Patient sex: F
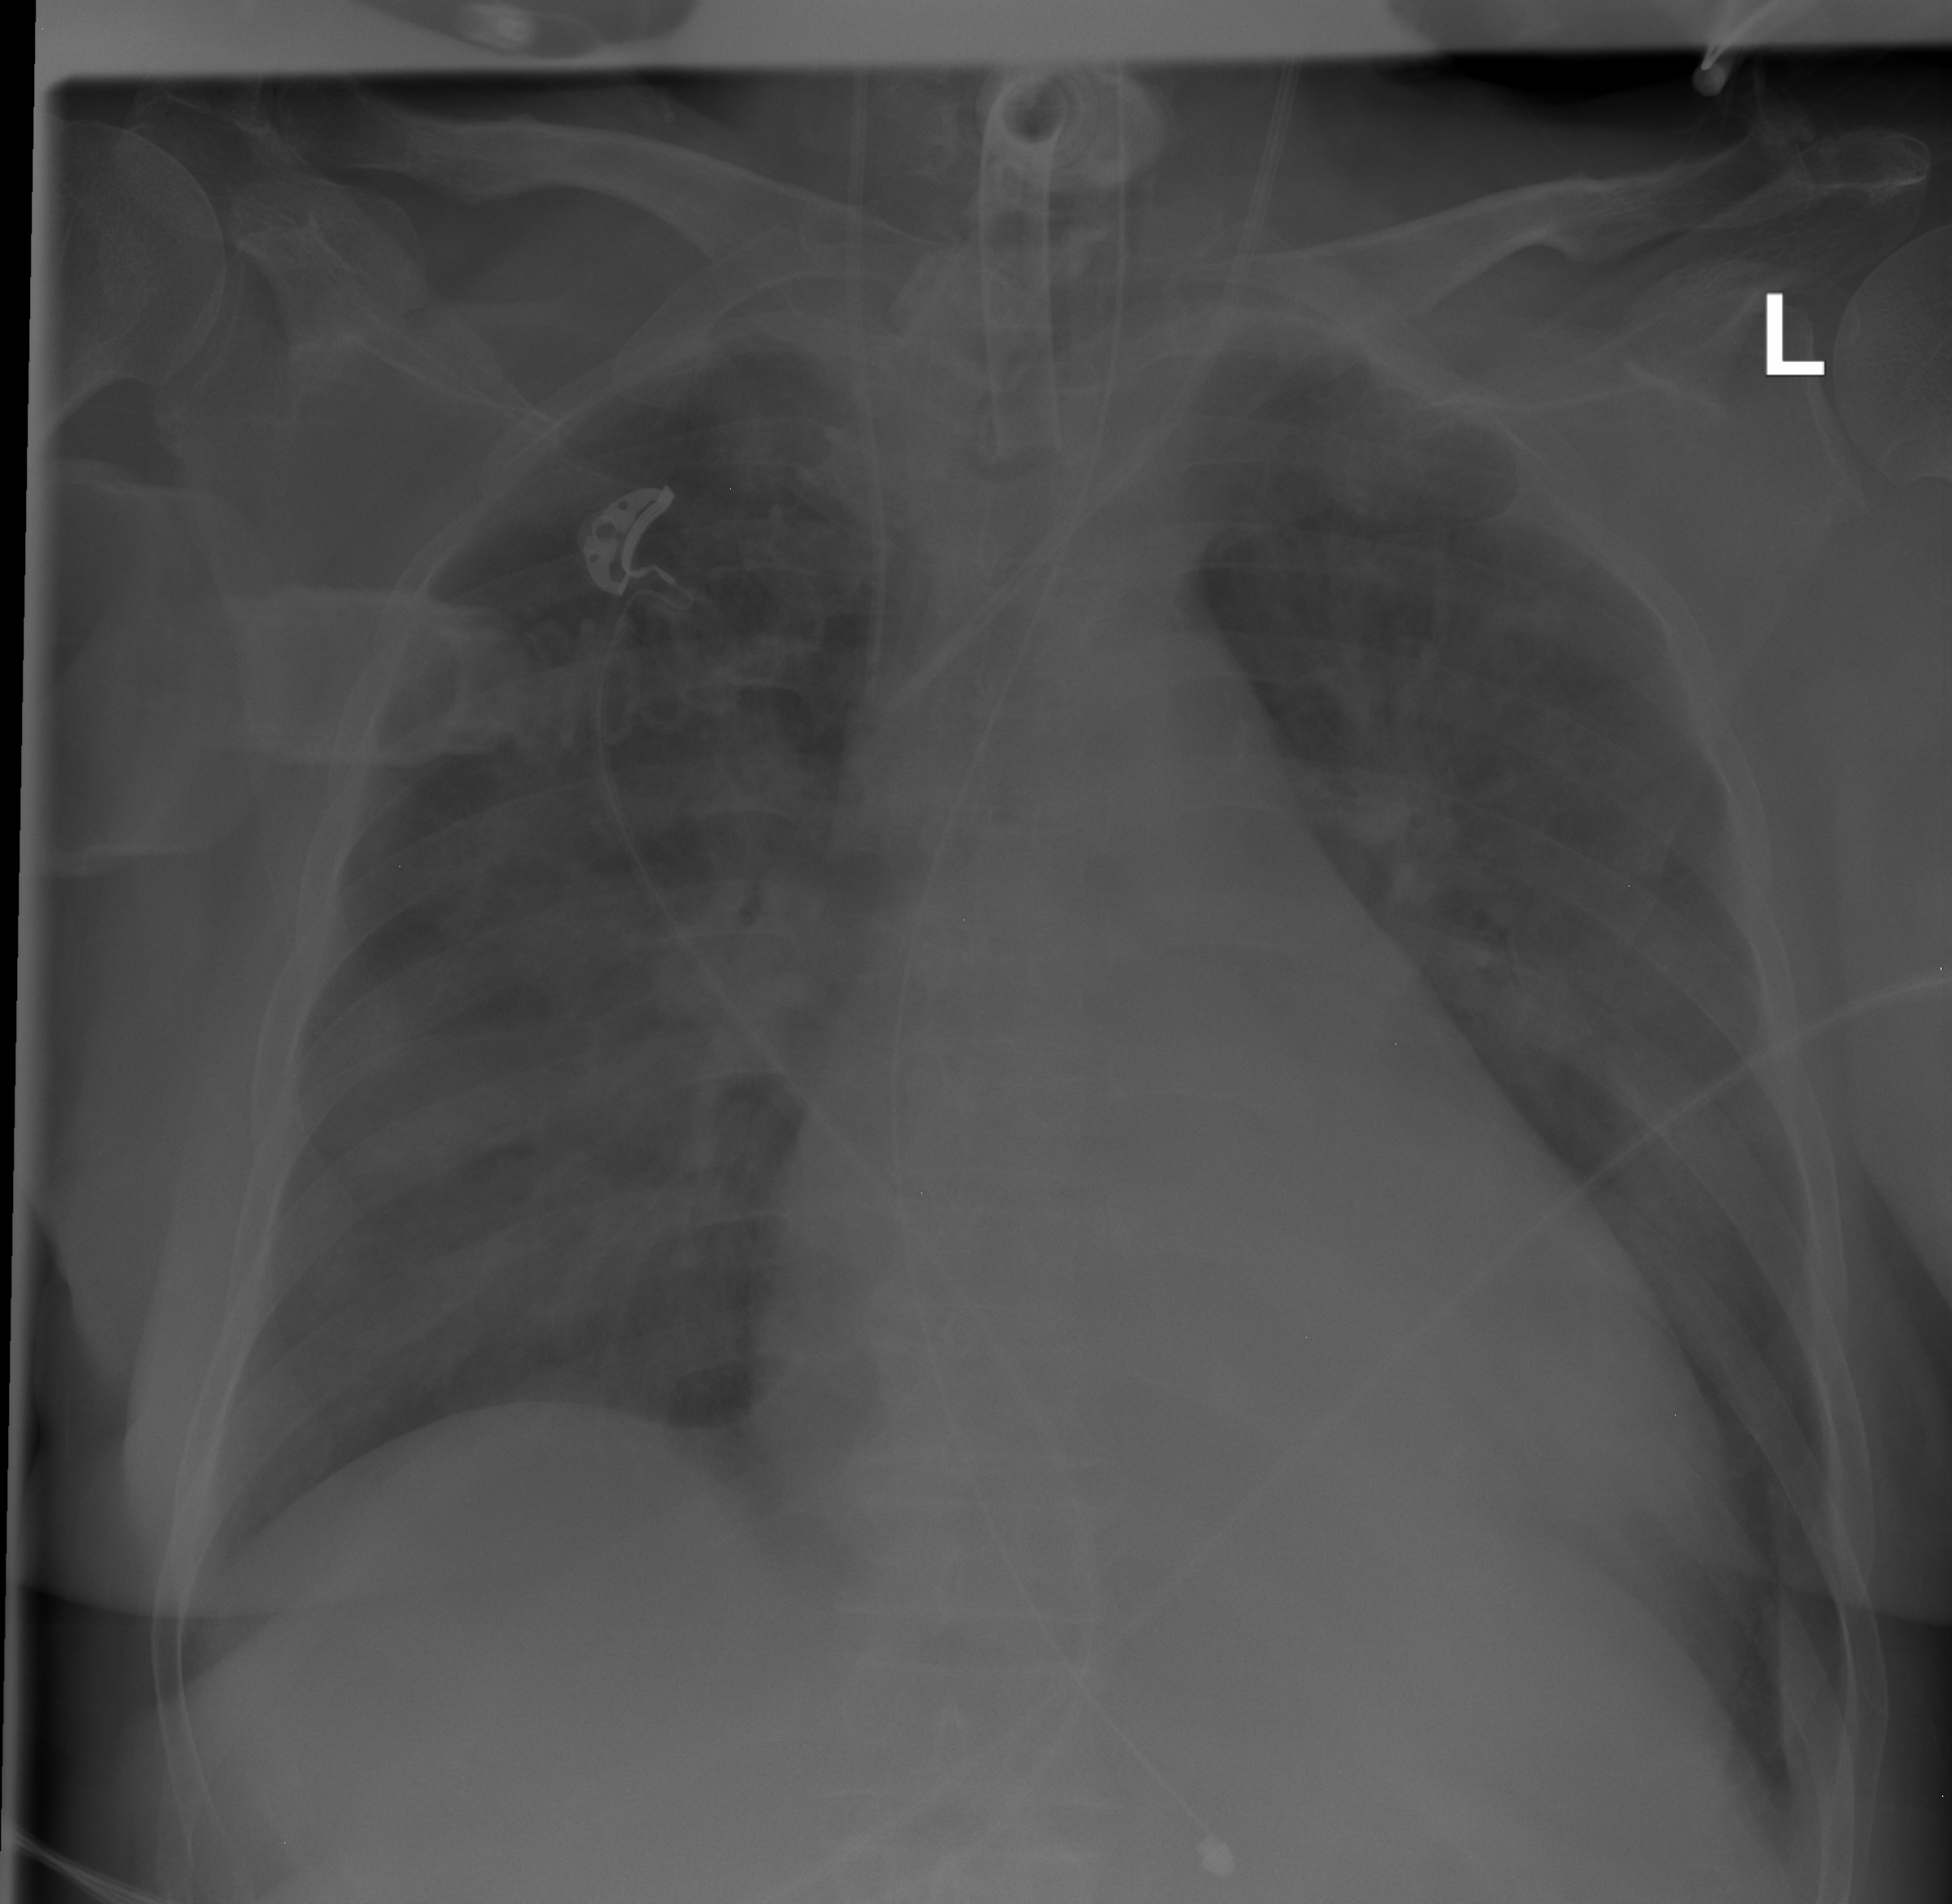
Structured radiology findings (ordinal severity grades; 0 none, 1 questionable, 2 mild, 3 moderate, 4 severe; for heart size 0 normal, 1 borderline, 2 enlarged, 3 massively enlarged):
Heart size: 1
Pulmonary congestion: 1
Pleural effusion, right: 2
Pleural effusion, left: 2
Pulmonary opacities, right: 2
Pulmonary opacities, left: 2
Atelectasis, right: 2
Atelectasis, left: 2